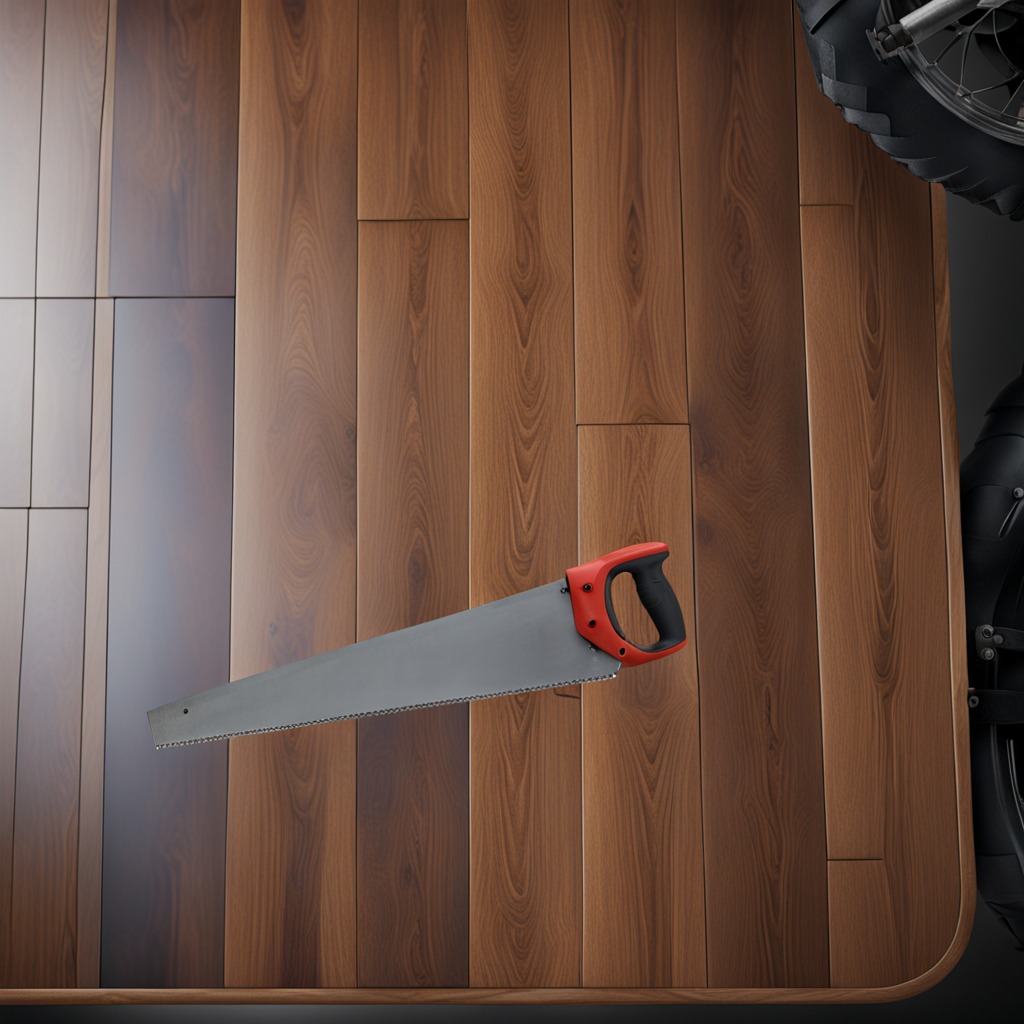
A handheld metal saw lies on the oil-spilled wooden table in a vintage motorcycle garage.